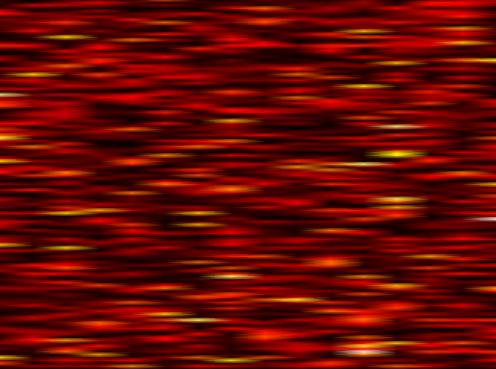
Label: FBMC